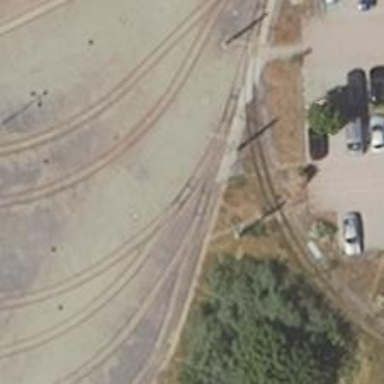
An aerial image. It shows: Railway switch with the turnout pointing to the right.